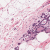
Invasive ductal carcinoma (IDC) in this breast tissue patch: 0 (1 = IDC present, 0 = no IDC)